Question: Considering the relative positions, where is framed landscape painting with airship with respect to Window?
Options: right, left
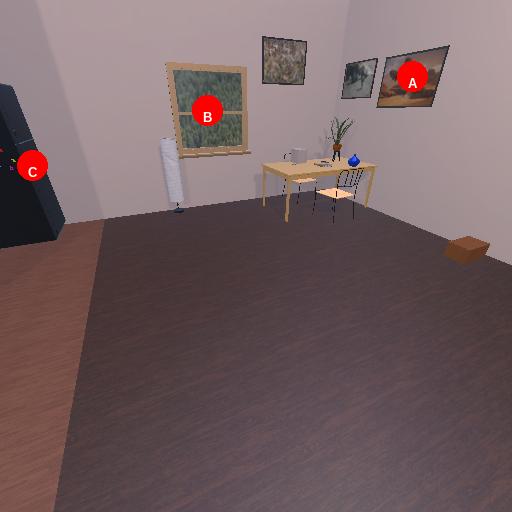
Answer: right